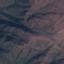
Land use / land cover class: HerbaceousVegetation